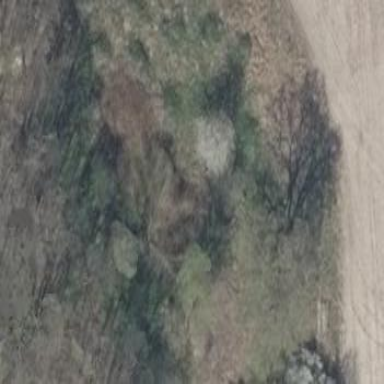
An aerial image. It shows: Forest area.